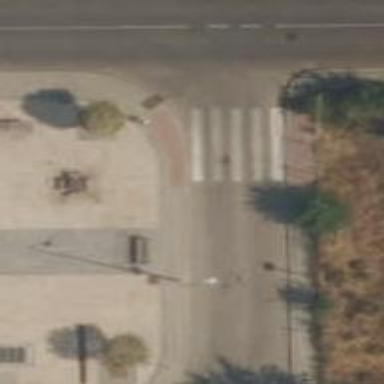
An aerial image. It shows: Footway with asphalt surface and zebra crossing.